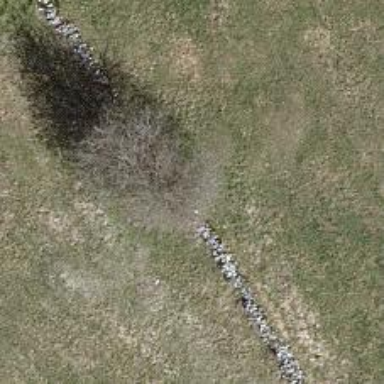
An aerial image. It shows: Wall made of dry stone.